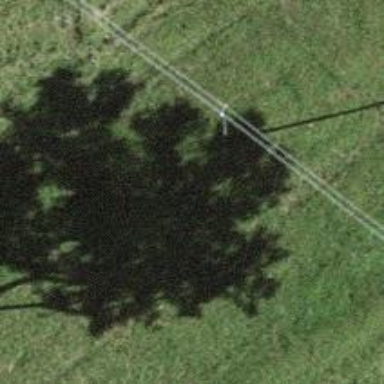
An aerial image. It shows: Power pole.